Question: Please help me to get through this error:

Tried learning ForEach loop and scroll view but getting these errors:
"Extra trailing closure passed in call" and "Argument passed to call that takes no arguments".
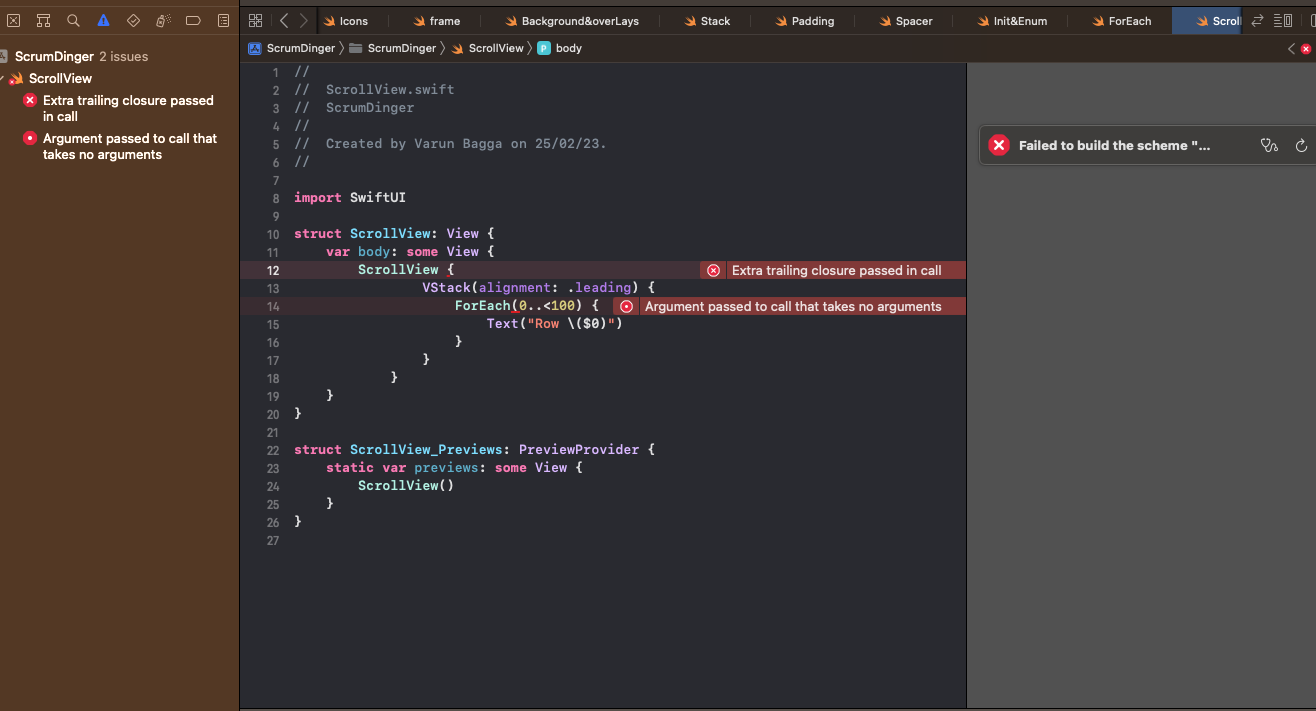
Answer: You should not name the struct '"ScrollView"' the same name as the built-in struct.